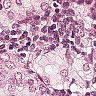
Metastatic tissue present: yes